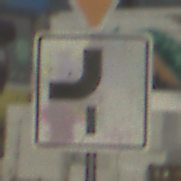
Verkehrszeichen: VerlaufVorfahrtsstrasse7
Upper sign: VorfahrtGewaehren
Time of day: MorningAfternoon
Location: Outdoor (Urban)
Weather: PartlyCloudy
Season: NotSpecified
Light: Natural